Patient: sex M, age 80
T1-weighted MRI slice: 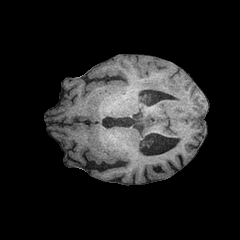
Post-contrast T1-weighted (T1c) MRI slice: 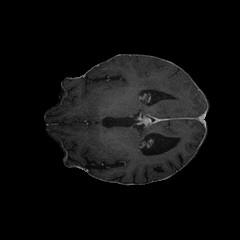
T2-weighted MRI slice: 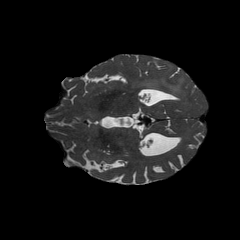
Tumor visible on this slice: yes
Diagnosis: Glioblastoma, IDH-wildtype
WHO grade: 4